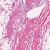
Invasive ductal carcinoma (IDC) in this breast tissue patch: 0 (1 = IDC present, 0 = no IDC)